Interaction volume radius: 5 \u00c5
Interaction volume height: 35 \u00c5
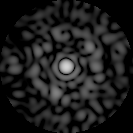
Disorder parameter: 0.8479